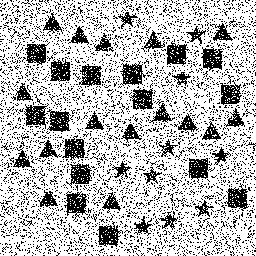
Squares: 16
Triangles: 16
Stars: 10
Total shapes: 42